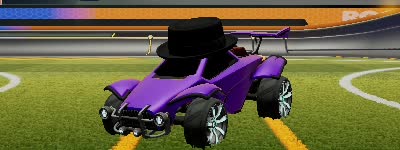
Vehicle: octane